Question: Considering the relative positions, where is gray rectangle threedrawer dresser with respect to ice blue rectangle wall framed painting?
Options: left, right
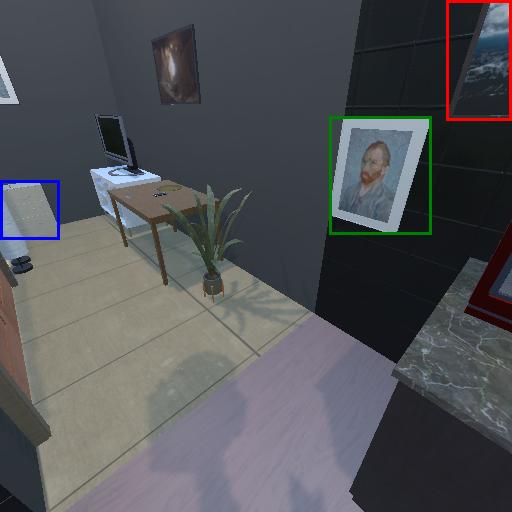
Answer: left